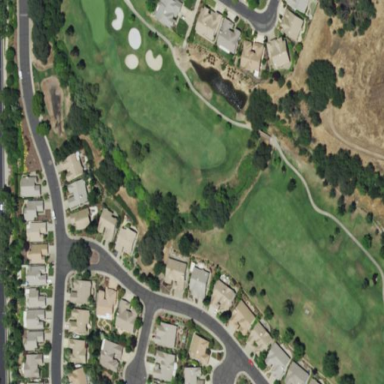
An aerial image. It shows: Picturesque scene of golf course with lateral water hazard.